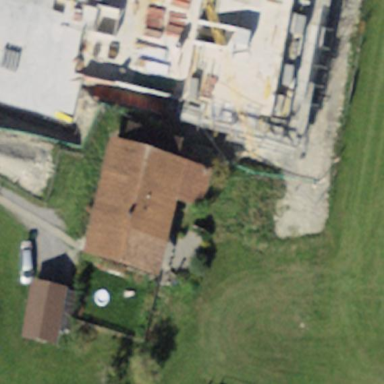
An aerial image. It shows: Farm building.